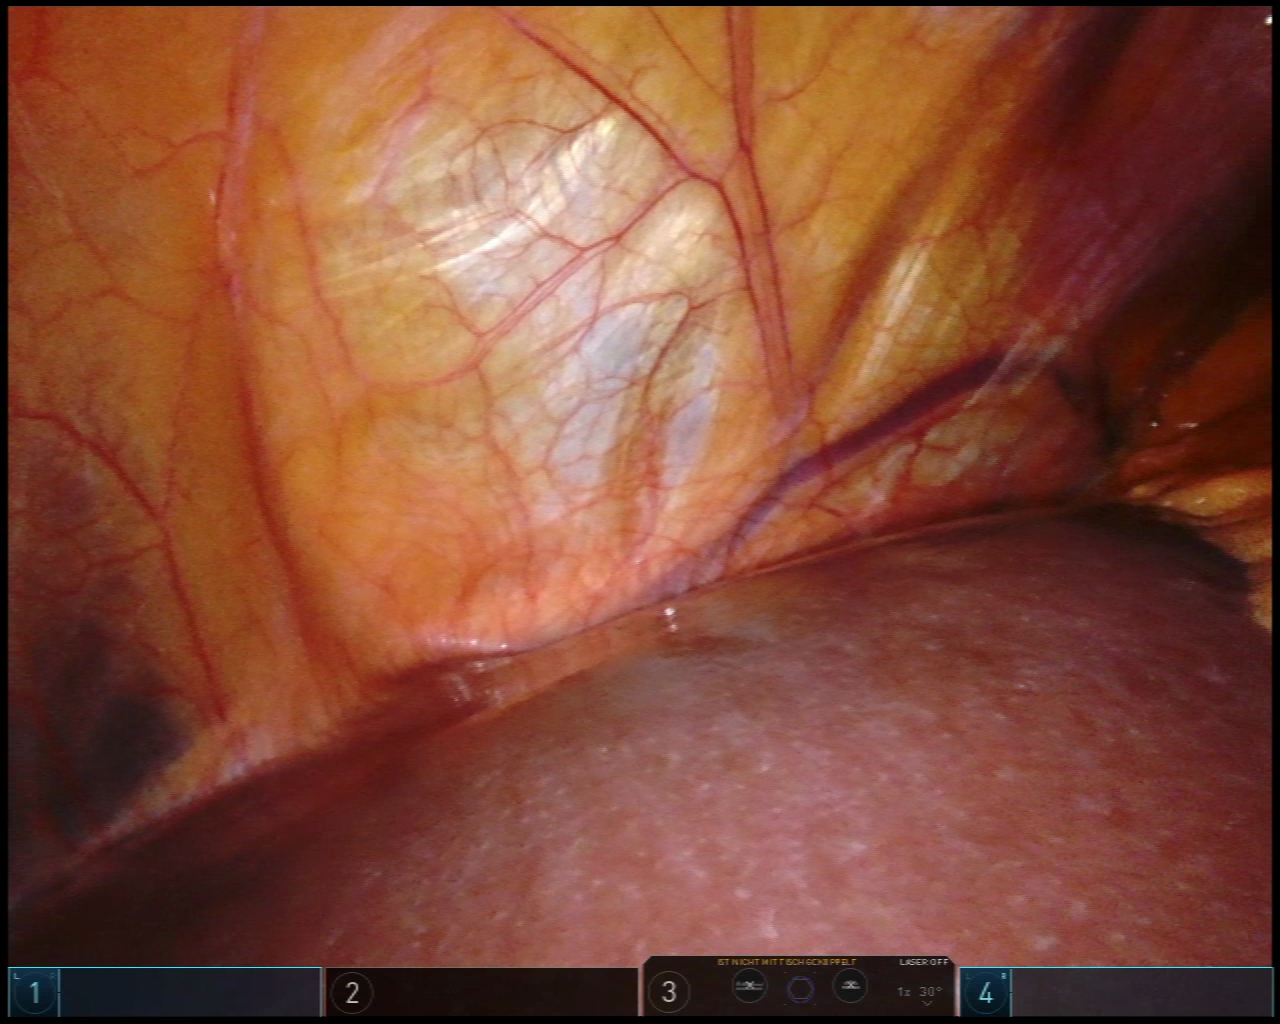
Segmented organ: liver
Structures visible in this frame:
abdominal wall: yes
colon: no
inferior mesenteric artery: no
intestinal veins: no
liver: yes
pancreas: no
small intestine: no
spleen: no
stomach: no
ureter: no
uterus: no
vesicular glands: no